Question:
'''
body {
background: rgba(0, 0, 0, 0.8);
font-family: sans-serif;
font-size: 11px;
color: #e0e0e0;
}
#wrapper {
}
#login {
margin-left: auto;
margin-right: auto;
margin-top: 50px;
background: rgba(0, 0, 0, 0.9);
width: 360px;
padding: 20px;
position: relative;
-webkit-border-radius: 15px;
border-radius: 15px;
}
#registercontainer {
position: relative;
margin-left: auto;
margin-right: auto;
width: 1050px;
}
#register {
position: absolute;
left: 740px;
top: 50px;
}
'''
//
'''
<div id="wrapper">
<div id="login">
<h2>Login to The Something Project</h2>
<form action="game" method="post">
<input type="text" name="username" maxlength="20" placeholder="username"><br>
<input type="text" name="usericon" placeholder="http://imgur.com/icon.png"><br>
<br>
<input type="submit" value="login">
</form>
</div>
<div id="registercontainer">
<div id="register">
<h2>Register for The Something Project</h2>
</div>
</div>
</div>
'''
I want to have a div next to the centered div (see the image above) but what i get instead is this. <URL>
How do i solve this?
Greetings
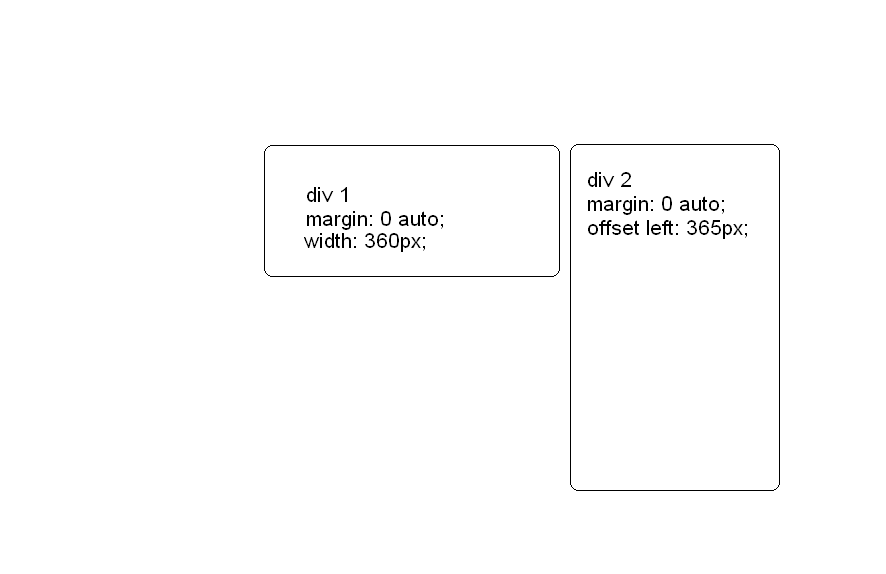
Answer: I imagine there are quite a few approaches you can take. Here is one.
Using the same HTML structure as in your example, the goal can be achieved thus:
- 'inline-block'- 'text-align: center'- 'position: absolute''position: relative'- 'vertical-align: top'- 'text-align'
As a bonus, with this approach you can directly specify the widths for both the centered div and the sidebar in just one place.
<URL>.